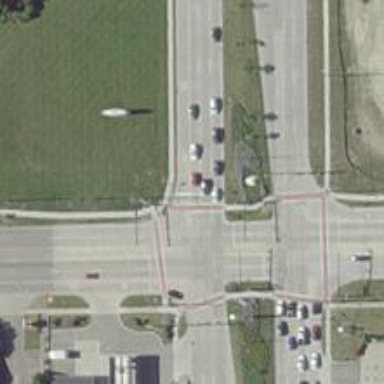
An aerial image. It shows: Primary highway with separate sidewalk.